Question: I would like to change the underline color of code analysis warnings in SQL editor from dark blue to something else. Can it be done?
See screenshot (under the measurements):

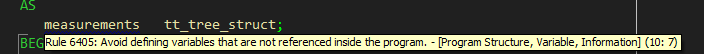
Answer: Not in your version. I see a block staple visible in your screenshot so you must be on 12.6 or earlier. In 12.7 and newer this is possible.